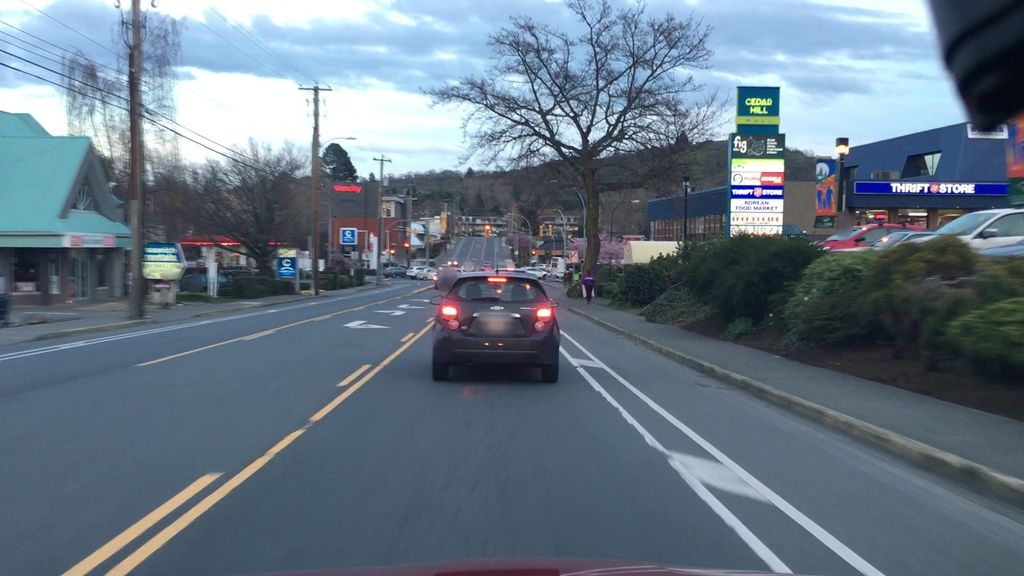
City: victoria